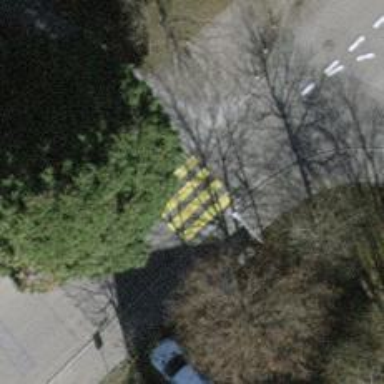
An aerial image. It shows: Marked road crossing with visible markings.